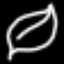
Label: leaf